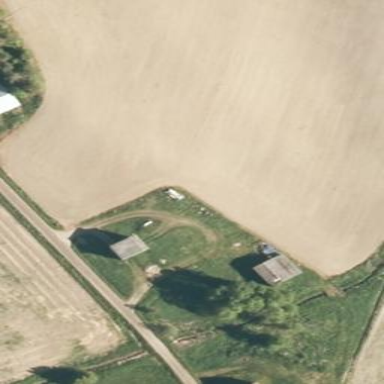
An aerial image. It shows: Farmyard area.